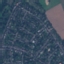
Land use / land cover class: Residential